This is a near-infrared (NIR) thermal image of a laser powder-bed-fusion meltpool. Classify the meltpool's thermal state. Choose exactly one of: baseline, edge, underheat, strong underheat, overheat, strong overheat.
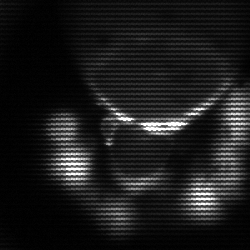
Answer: edge